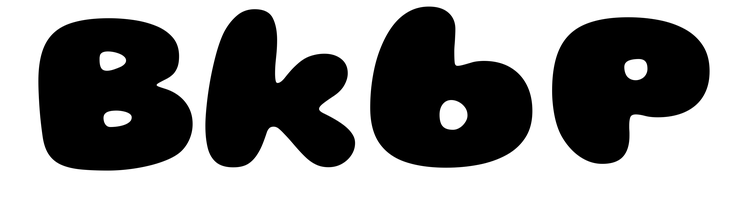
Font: Gluten_Black